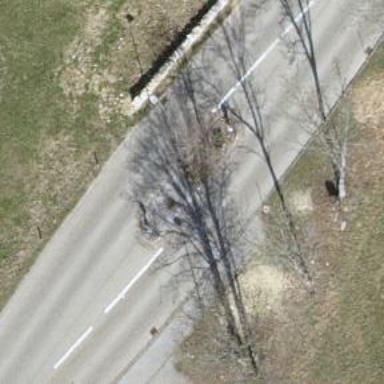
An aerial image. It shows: Tertiary road with asphalt surface.